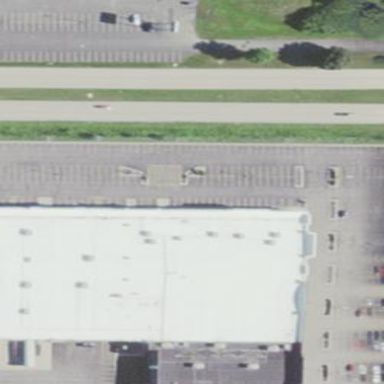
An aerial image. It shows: Retail building.